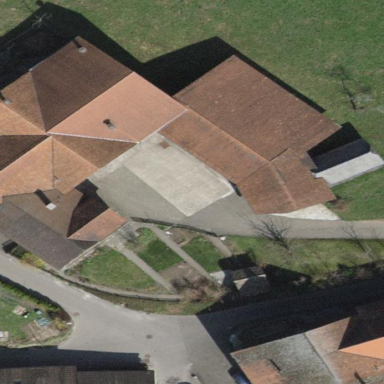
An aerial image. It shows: Farm building.